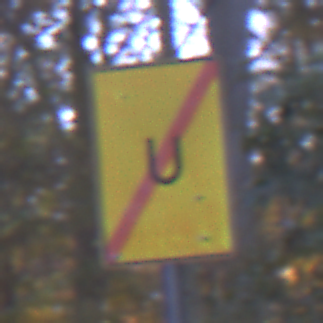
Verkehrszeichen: EndeUmleitung
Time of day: Night
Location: Outdoor (Suburban)
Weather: PartlyCloudy
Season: NotSpecified
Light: Artificial